Question: How to make Color gradient-weigthed distance in OpenCV for Python? For all my research that I am doing I am find just gradient distance without the color information, please can anyone know the path to it? Many thanks in advance

<URL>.
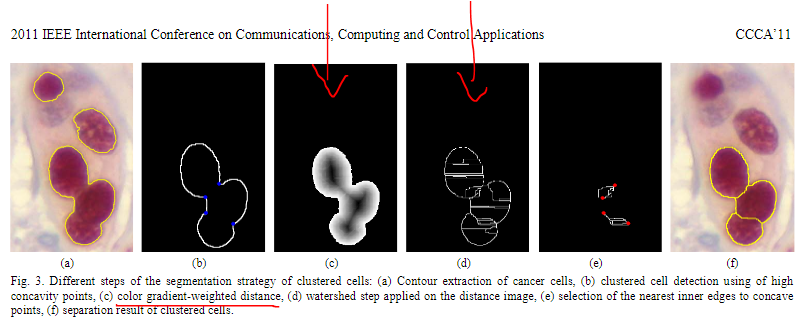
Answer: I found the solution based on these papers:
> <URL>
<URL>
Was just the merge of the two techniques, thank you all.
<URL>
<URL>
<URL>